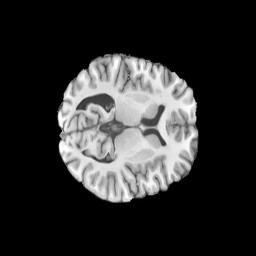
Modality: T1w
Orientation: axial